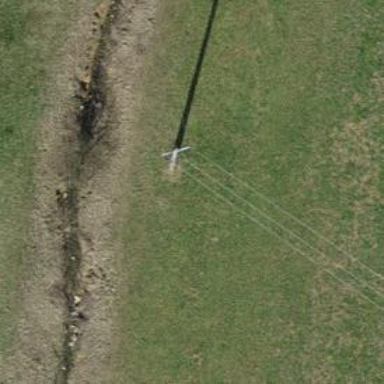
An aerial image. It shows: Power line in the image.